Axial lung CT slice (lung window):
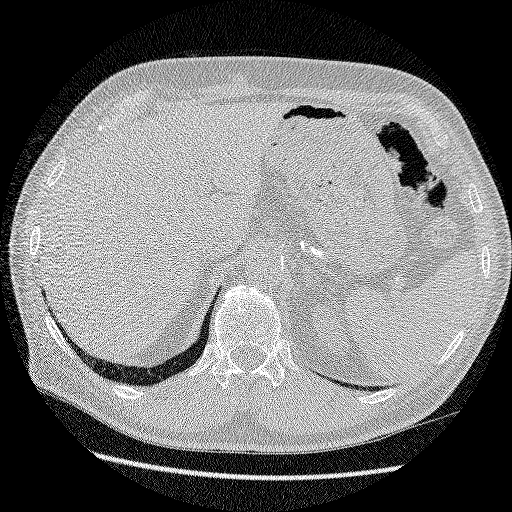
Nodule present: no